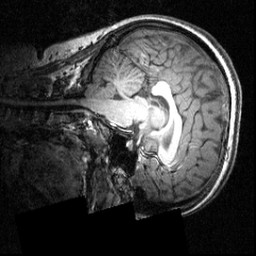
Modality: T1w
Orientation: sagittal
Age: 20
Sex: female
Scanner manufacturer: siemens
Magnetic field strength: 3.951 T
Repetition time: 1.5 s
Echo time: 0.00335 s